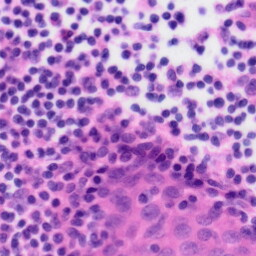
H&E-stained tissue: Tonsil